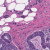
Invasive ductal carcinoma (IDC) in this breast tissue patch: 0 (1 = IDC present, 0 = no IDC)